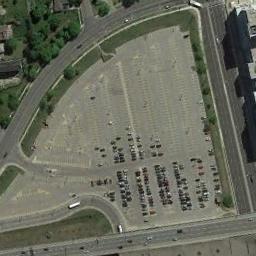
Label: parking_lot